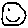
Label: smiley face